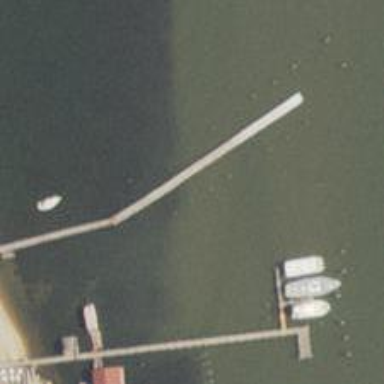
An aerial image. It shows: Pier with mooring facilities.